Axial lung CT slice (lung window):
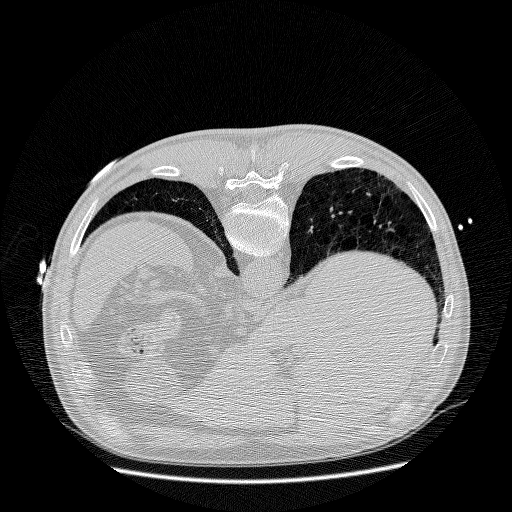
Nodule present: no